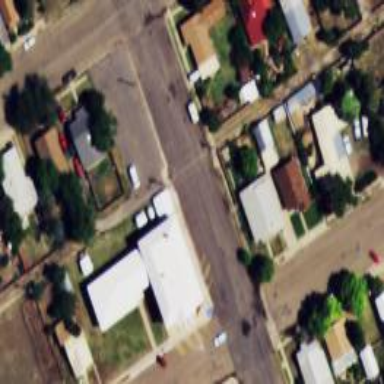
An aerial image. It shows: Alley classified as service road.